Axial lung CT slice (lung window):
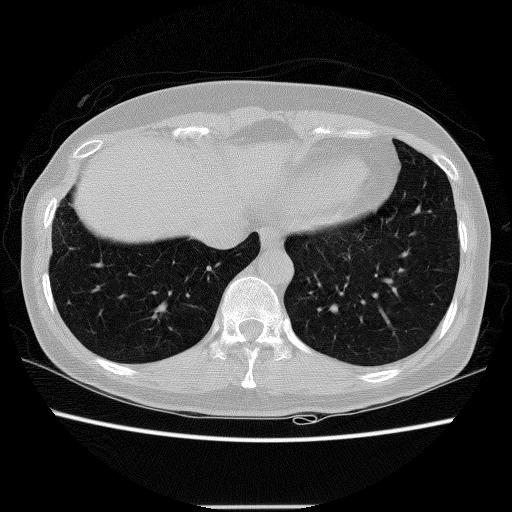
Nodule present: no